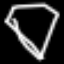
Label: diamond